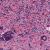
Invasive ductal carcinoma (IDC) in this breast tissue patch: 1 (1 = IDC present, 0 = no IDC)